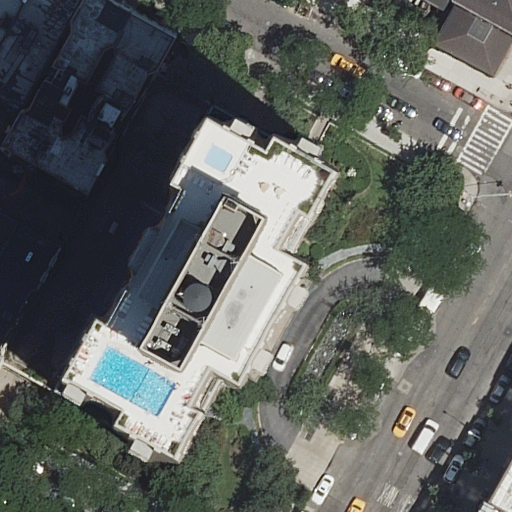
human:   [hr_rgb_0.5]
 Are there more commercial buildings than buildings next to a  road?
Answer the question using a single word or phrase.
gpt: no

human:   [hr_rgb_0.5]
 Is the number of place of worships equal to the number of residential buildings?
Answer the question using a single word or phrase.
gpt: no

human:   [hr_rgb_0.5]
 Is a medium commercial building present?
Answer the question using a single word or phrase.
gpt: no

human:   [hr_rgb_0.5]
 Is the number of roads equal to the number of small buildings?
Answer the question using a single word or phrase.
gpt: no

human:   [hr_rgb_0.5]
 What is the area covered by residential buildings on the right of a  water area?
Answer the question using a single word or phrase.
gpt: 0m2

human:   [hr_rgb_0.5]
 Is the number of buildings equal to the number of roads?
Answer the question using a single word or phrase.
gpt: no

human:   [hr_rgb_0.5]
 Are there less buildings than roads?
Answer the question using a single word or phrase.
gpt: no

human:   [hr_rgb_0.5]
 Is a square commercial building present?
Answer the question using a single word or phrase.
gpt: no

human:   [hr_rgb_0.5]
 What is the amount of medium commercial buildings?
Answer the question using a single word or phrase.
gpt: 0

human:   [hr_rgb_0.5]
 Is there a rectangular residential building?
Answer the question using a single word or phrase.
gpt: yes

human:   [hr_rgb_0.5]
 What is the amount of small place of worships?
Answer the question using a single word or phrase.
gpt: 0

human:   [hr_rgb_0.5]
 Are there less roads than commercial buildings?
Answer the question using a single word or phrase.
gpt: no

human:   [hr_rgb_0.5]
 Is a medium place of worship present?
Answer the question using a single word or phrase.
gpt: yes

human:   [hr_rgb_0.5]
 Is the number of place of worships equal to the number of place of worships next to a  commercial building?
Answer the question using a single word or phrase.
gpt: no

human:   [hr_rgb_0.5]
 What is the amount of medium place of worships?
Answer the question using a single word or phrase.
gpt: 1

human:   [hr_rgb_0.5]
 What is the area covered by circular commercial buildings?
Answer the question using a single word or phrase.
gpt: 0m2

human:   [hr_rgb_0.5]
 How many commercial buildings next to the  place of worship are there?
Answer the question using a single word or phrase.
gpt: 0

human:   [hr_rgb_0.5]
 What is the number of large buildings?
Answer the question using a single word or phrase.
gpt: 1

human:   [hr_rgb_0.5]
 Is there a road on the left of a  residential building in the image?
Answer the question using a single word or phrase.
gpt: yes

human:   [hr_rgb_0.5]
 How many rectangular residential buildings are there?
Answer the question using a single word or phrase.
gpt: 7

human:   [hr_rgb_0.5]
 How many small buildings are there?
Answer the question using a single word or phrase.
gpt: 4

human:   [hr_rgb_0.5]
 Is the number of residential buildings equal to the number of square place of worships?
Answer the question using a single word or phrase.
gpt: no

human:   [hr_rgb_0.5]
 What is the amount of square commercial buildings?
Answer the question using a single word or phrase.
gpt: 0

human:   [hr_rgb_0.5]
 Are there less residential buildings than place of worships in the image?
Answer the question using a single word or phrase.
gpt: no

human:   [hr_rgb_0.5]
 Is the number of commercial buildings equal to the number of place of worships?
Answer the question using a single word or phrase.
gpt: no

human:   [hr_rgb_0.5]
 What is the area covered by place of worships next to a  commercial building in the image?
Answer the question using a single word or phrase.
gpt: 0m2

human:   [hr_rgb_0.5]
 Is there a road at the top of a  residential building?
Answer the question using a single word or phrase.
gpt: yes

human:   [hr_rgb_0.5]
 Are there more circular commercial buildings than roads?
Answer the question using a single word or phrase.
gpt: no

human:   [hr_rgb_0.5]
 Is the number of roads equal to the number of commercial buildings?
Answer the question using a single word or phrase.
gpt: no

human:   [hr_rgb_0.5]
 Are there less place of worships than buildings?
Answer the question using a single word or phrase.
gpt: yes

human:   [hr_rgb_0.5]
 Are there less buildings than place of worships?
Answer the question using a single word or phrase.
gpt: no

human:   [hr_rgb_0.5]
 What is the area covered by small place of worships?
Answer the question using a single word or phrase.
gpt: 0m2

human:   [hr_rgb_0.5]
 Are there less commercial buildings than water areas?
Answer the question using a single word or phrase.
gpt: no

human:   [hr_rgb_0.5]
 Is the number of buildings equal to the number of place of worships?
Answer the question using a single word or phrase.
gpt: no

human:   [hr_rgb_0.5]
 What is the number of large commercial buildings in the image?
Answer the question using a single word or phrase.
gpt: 0

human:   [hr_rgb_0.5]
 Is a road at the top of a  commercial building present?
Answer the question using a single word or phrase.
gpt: no